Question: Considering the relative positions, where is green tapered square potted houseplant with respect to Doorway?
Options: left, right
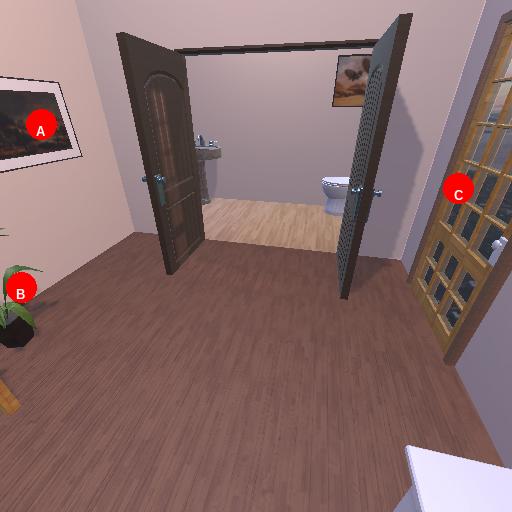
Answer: left